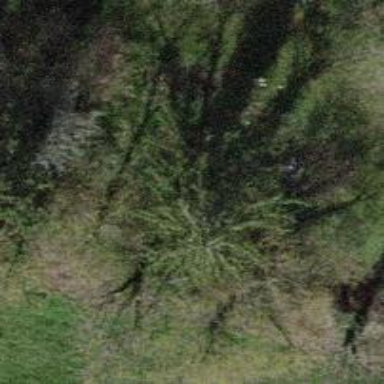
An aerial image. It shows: Evergreen tree with needle-leaved leaves.